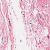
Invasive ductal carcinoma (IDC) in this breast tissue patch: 0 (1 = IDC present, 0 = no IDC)